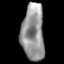
Tissue: lung
Cell type: Epithelial cells
Senescence score: 0.2107
Nuclear area (px): 1266
Mean DAPI intensity: 146.655